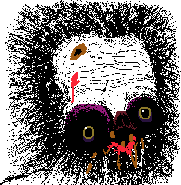
Label: 5_Doomer